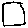
Label: square